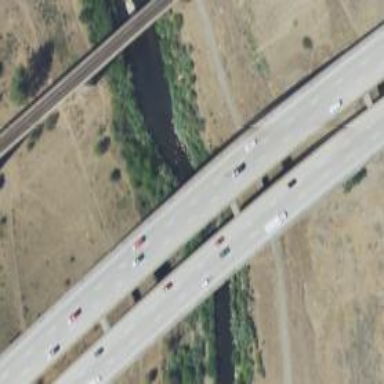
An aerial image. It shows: Beam bridge on motorway.